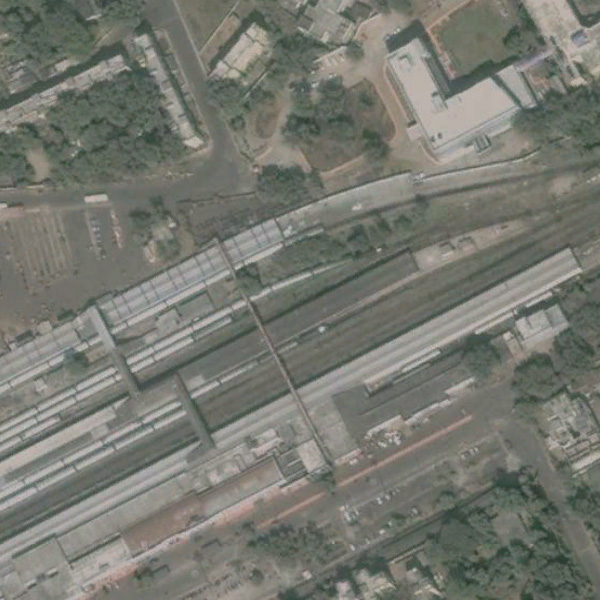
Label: RailwayStation